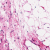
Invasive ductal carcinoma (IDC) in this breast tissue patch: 0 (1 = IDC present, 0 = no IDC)